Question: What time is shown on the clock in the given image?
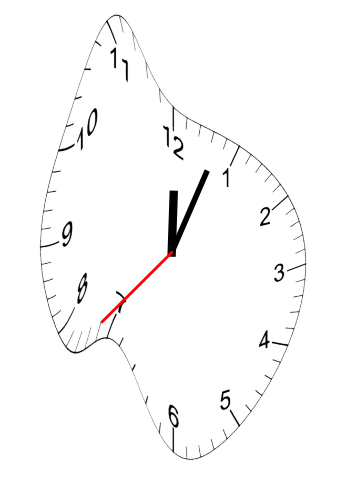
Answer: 12:03:37